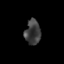
Tissue: lung
Cell type: Myeloid cells
Senescence score: 0.2421
Nuclear area (px): 377
Mean DAPI intensity: 62.724